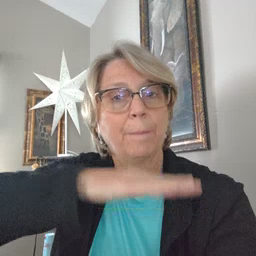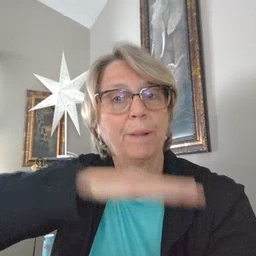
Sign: table